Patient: sex F, age 67
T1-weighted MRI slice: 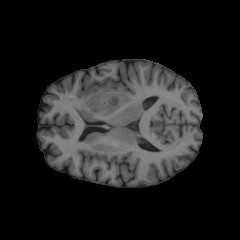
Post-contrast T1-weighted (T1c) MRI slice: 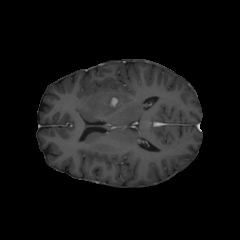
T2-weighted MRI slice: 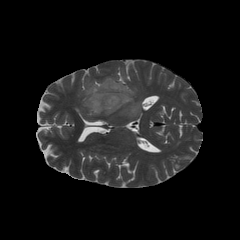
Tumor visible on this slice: yes
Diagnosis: Glioblastoma, IDH-wildtype
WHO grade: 4